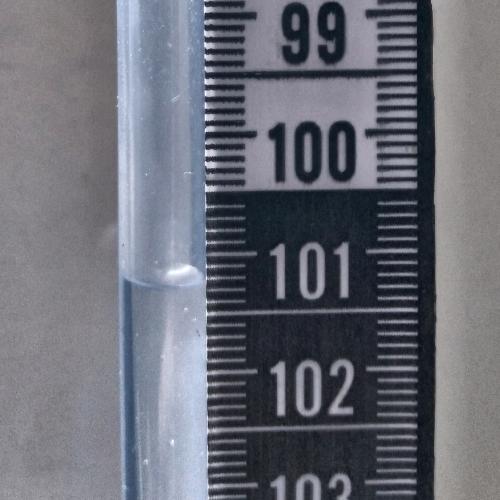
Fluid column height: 101.2 cm